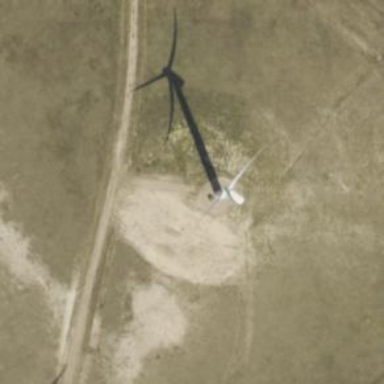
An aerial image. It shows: Wind power generator utilizing wind turbines.